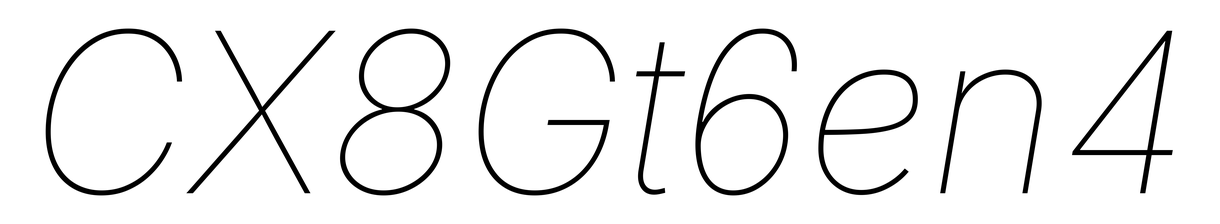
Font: Inter-Italic_Thin_Italic